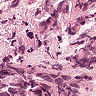
Metastatic tissue present: yes